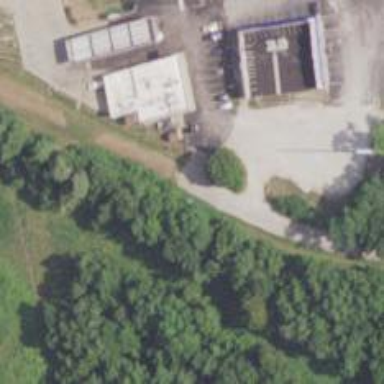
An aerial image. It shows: Fuel station.